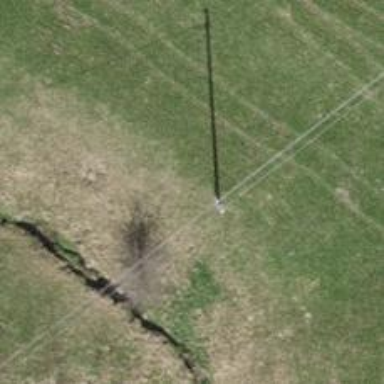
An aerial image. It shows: Power pole.